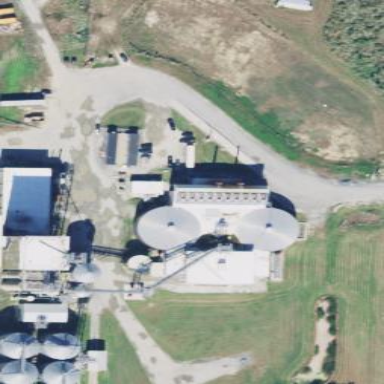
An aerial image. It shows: Industrial area dedicated to grain storage center.